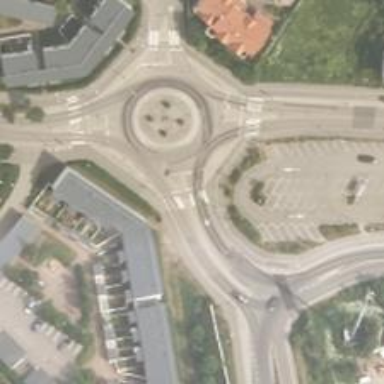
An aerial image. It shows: Secondary road with asphalt surface leading to roundabout junction.